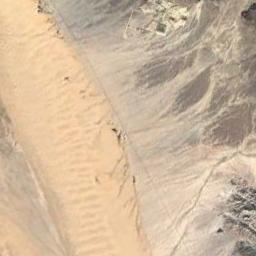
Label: desert